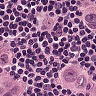
Metastatic tissue present: yes